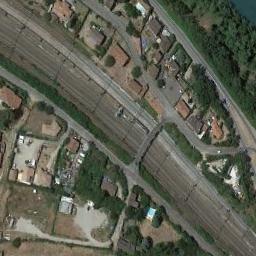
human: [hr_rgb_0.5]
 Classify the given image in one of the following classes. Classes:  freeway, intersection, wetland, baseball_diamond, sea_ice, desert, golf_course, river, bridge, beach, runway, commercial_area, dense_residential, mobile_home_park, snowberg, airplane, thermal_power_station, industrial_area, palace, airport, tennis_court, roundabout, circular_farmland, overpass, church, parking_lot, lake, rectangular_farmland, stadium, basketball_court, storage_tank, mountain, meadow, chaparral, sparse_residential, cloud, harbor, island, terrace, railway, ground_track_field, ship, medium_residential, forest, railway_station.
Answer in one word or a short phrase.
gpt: railway